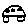
Label: car